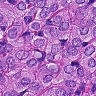
Metastatic tissue present: yes